Question: This problem may be a bug. i have spent too much time trying to solve it.
I inherited a master page to mycustom aspx pages but I can not see the aspx page content. (maybe my visual studio does not detect contentplace holder).
My master.aspx :
RESULT : This page inherited from Site.Master but I can not see contents

Why can I not see my content areas inherited page from master page? How would this issue be solved?
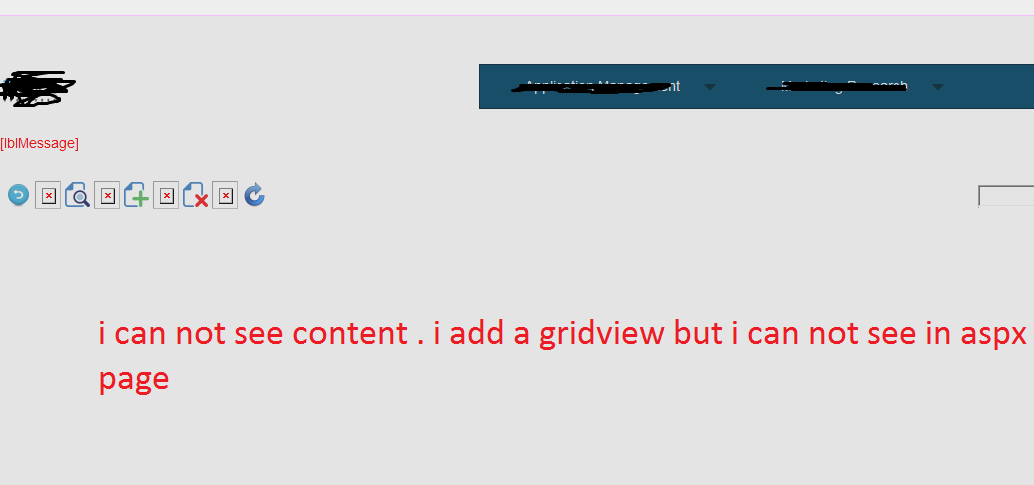
Answer: '''
<div style=" background-color:Silver; background-repeat: repeat-x repeat-y; width:64%;" visible="false" >
'''
i think its because your div is hidden =)